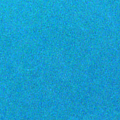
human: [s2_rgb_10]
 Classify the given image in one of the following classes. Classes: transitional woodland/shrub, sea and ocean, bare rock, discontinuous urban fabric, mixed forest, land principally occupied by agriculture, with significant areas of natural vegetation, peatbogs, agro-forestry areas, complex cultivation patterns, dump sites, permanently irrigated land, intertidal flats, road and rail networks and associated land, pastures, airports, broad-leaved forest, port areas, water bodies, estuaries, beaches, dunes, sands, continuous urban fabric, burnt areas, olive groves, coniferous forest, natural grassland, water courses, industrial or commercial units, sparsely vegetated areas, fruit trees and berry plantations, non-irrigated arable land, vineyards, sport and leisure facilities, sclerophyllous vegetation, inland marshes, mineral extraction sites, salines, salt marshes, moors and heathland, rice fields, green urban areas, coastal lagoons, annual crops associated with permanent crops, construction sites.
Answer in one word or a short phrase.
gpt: sea and ocean